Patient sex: M
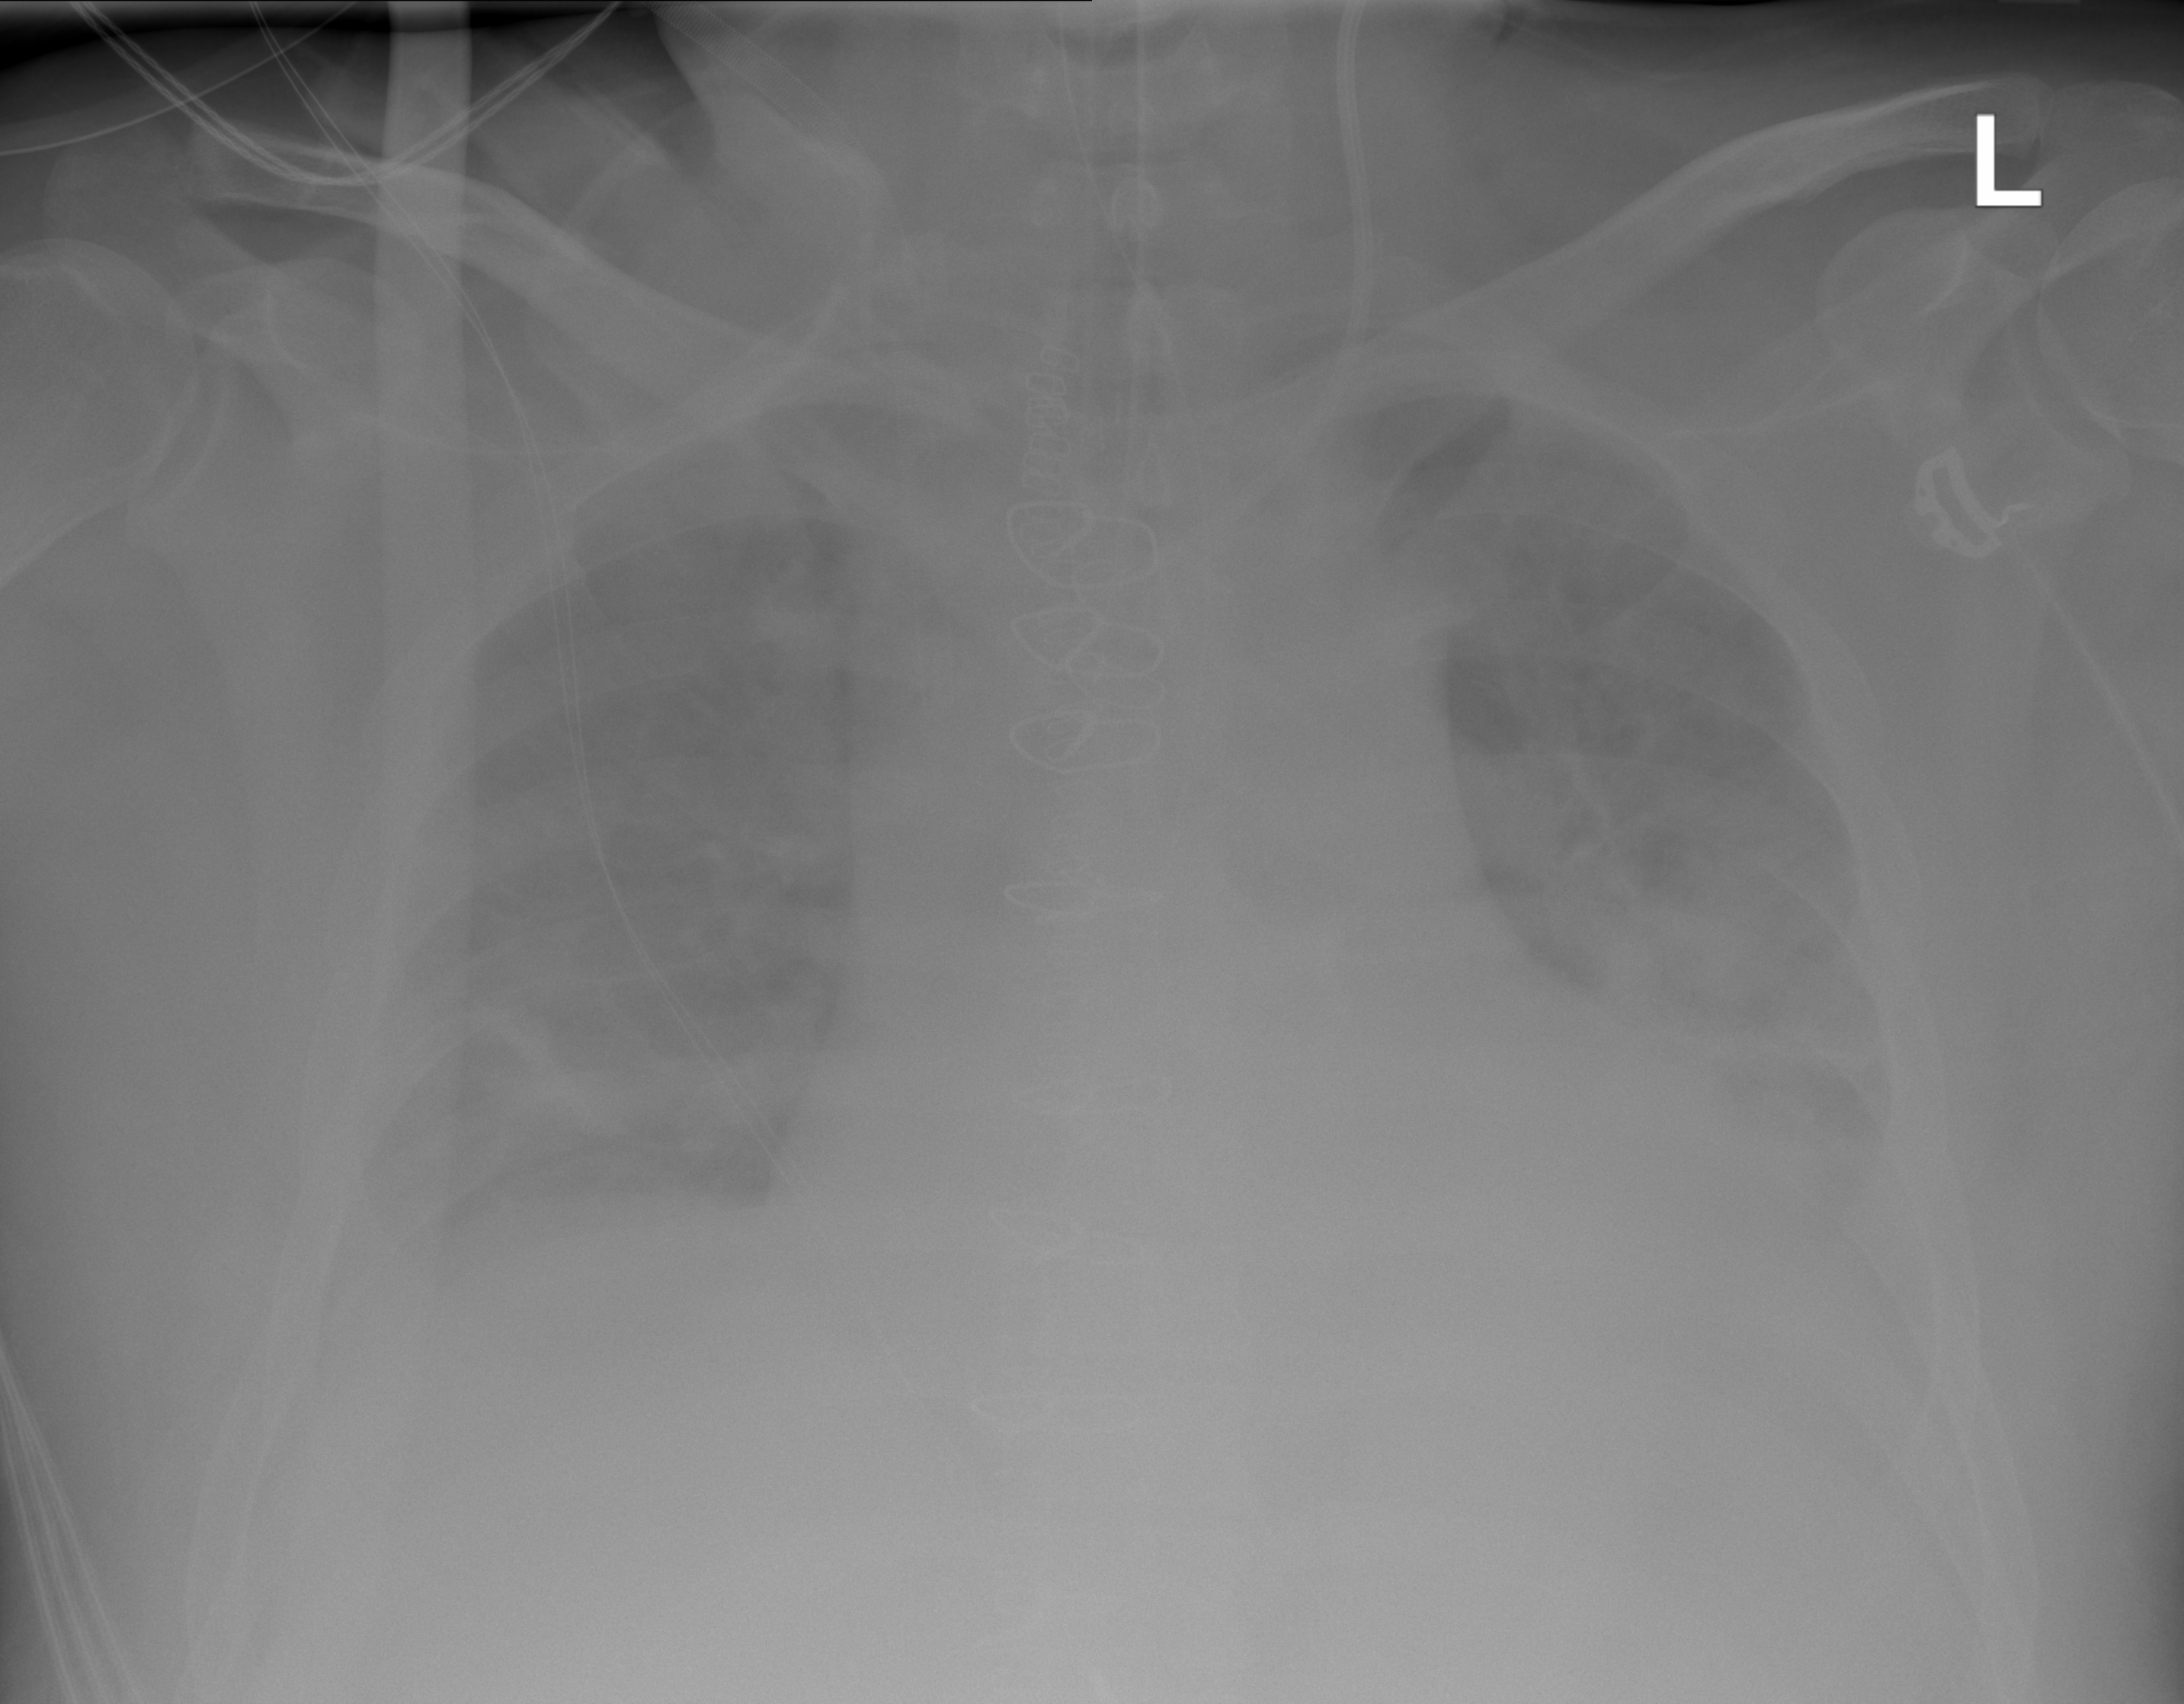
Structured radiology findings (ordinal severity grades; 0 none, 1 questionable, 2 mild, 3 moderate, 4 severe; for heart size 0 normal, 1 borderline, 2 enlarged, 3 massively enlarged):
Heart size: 2
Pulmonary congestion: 2
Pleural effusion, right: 2
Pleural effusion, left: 2
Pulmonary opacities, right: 1
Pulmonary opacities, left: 2
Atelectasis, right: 2
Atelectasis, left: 2